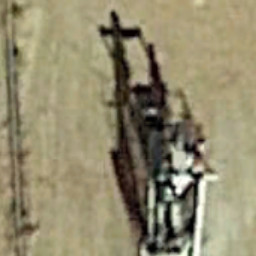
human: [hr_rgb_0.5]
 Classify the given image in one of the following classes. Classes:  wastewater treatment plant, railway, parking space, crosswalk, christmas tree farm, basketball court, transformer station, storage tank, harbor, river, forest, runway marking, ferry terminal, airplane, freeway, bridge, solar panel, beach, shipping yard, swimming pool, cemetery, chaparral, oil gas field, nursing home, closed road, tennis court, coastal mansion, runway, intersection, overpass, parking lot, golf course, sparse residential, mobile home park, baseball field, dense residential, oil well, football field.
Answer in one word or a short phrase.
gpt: oil well